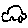
Label: car